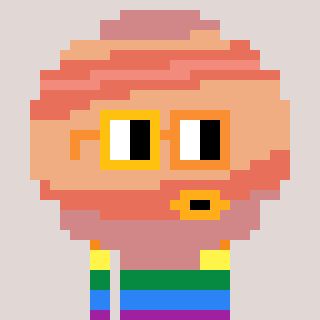
a pixel art character with square yellow and orange glasses, a jupiter-shaped head and a foggrey-colored body on a warm background